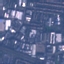
Land use / land cover: Industrial